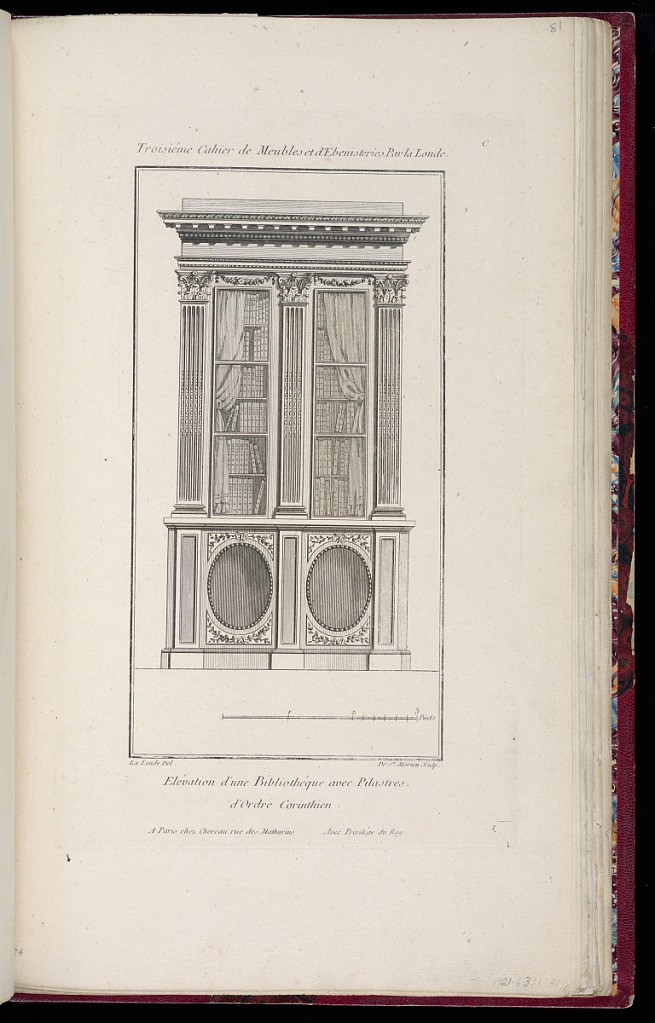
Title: Elévation d'une Bibliothéque avec Pilastres d'Ordre Corinthien
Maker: Richard de Lalonde, French, active 1780–96
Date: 1775-1788
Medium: Etching on off-white laid paper
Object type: Print
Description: Elevation of a glass-fronted bookshelf, decorated with carved ornament motifs including rondels, fluting, engaged pilasters with Corinthian capitals, floral garland, and bands of bead course, lamb tongue, and fluting. The plate is signed and numbered.